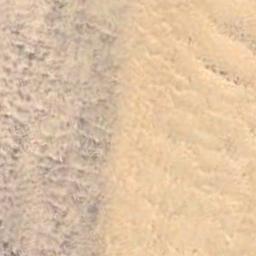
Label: desert